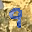
Label: 9